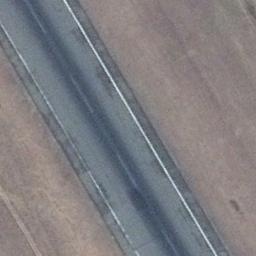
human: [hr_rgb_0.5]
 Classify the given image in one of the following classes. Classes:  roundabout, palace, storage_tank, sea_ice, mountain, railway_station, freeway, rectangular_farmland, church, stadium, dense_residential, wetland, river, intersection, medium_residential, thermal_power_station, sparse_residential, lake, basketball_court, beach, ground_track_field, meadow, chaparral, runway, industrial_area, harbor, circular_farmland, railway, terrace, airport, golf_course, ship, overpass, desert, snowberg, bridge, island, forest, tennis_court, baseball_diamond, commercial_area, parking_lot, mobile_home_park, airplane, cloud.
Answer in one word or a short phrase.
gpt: runway